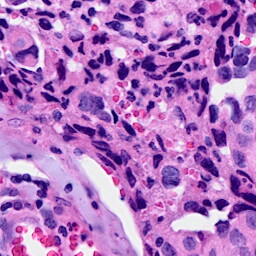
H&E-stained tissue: Breast